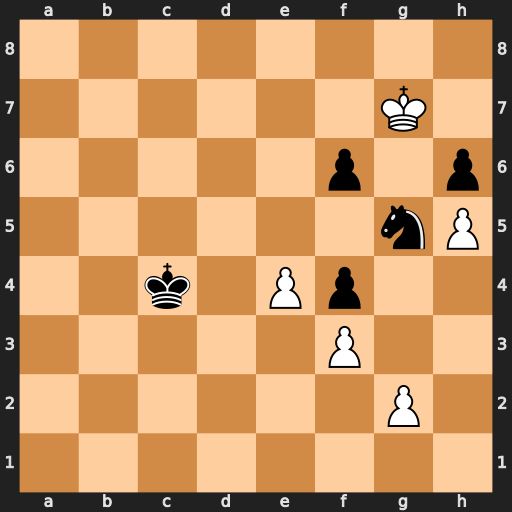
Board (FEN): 8/6K1/5p1p/6nP/2k1Pp2/5P2/6P1/8
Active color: w
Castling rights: -
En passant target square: -
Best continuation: Kxh6 Kd4 Kg7 Ke5 h6 Ke6 h7 Nxh7 Kxh7